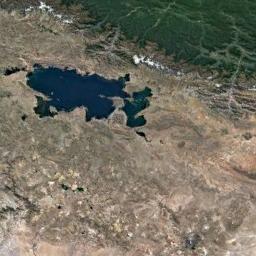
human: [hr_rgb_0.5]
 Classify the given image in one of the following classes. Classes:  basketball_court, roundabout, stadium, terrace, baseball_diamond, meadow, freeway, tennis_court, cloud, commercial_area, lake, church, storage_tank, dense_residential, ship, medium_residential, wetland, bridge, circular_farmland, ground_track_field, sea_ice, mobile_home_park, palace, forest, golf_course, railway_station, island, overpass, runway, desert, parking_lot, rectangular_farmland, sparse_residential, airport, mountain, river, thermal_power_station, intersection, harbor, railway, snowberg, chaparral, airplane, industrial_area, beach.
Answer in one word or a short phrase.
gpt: lake